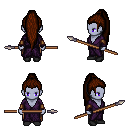
a pixel art fantasy rpg character, female body template, dark elf, purple skin, purple robe, robe skirt, brown extra-long topknot hairstyle, cloth bracers, black shoes, spear, four views (front, back, left, right), 2x2 character sprite sheet, small pixel art, hard edges, no anti-aliasing